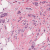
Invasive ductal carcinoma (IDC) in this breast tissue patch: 1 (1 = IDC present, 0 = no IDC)